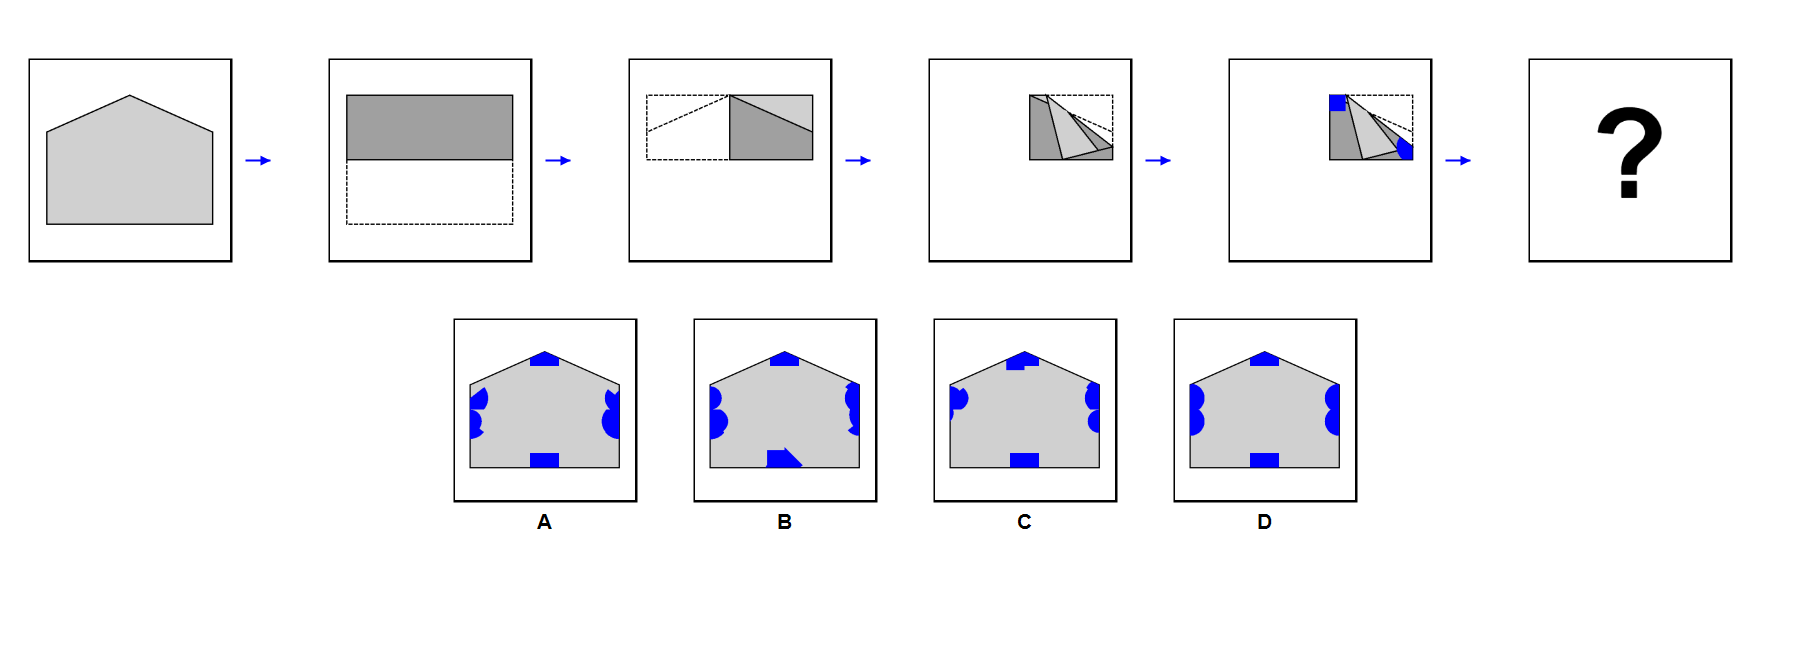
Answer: D